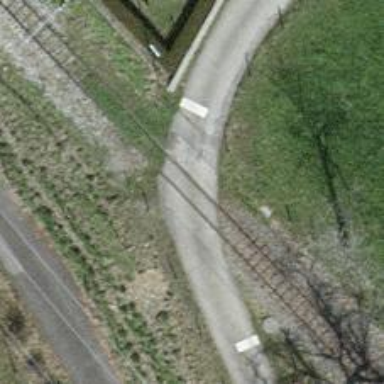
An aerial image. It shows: Level crossing along the railway.